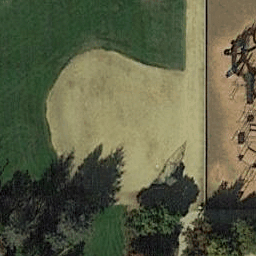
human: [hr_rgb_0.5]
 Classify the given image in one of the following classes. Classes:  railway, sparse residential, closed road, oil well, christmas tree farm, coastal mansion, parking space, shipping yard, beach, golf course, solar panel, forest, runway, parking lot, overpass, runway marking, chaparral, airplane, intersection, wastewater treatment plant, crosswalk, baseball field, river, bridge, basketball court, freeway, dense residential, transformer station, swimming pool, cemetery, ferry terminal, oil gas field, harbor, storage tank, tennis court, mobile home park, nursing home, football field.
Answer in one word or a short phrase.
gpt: baseball field